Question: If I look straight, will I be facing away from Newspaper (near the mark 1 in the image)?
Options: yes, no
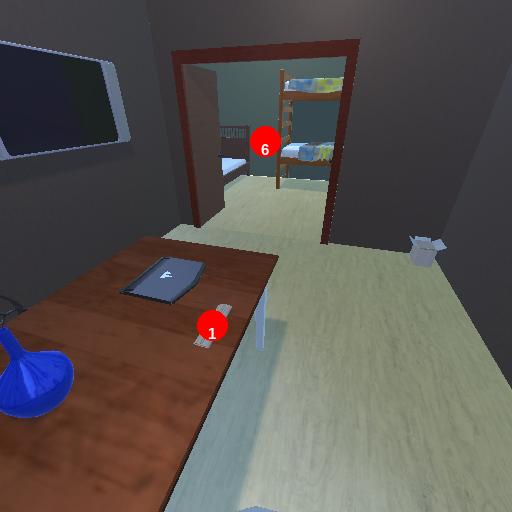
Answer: yes